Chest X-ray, PA view. Patient: 72 years old, sex M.
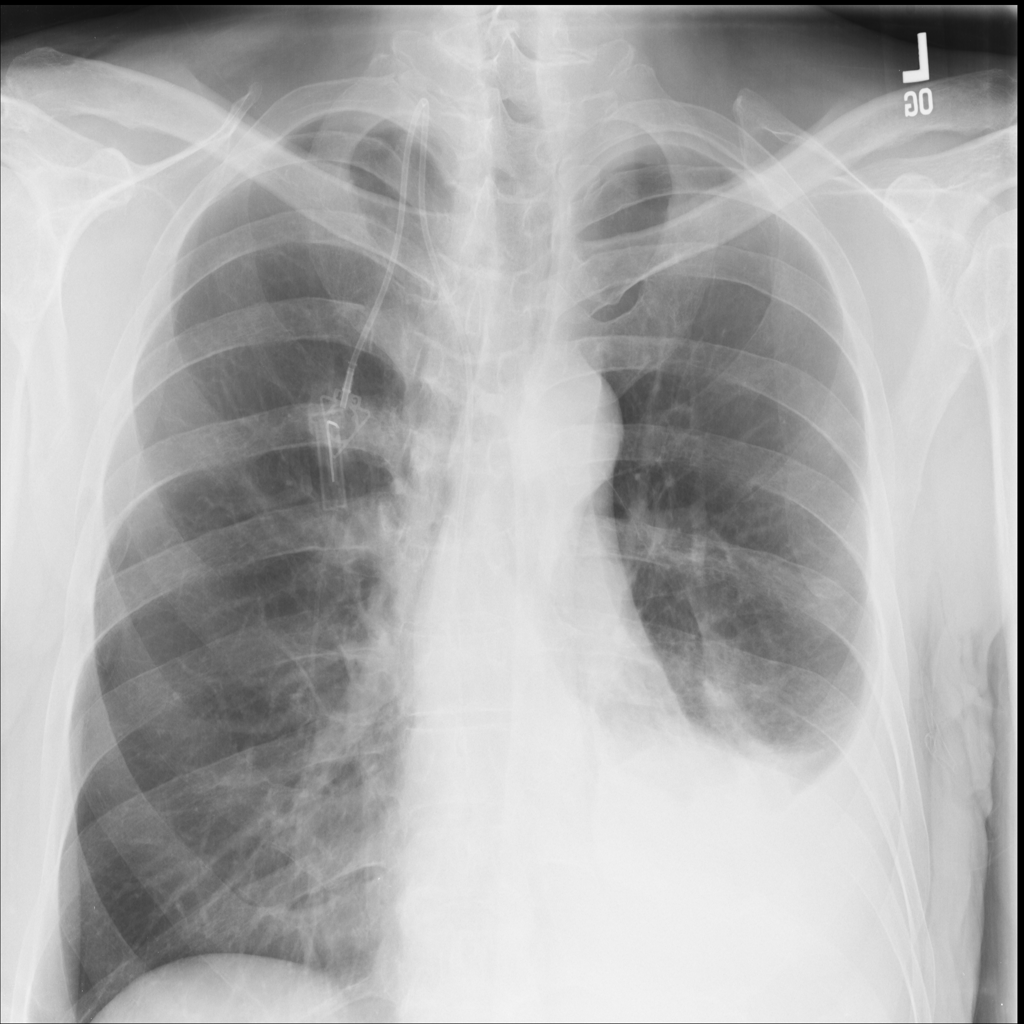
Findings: Atelectasis, Effusion